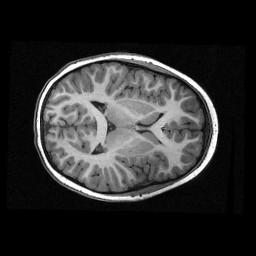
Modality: T1w
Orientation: axial
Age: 8
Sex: male
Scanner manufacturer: siemens
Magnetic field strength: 3 T
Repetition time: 2.3 s
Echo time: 0.00336 s